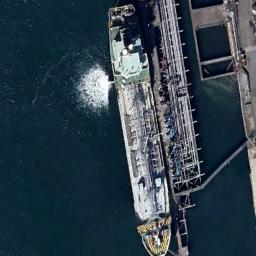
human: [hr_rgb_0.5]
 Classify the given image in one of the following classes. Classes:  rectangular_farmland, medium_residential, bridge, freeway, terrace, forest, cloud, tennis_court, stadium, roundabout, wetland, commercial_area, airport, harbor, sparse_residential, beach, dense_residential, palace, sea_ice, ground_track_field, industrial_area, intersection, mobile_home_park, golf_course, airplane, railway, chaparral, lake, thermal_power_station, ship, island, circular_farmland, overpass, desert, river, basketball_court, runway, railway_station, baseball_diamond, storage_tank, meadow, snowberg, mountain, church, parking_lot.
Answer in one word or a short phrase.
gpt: ship